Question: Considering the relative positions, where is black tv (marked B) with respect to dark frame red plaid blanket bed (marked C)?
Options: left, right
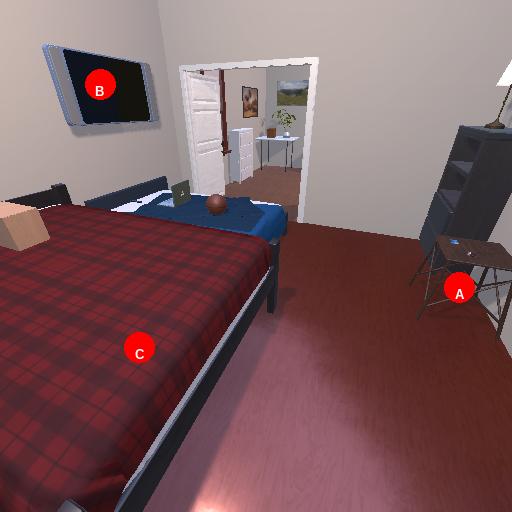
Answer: left